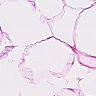
Metastatic tissue present: no